Question: I am making tabs using css and html for mobile devices. My current code show some weird behavior. My current code shows the tabs which is shown in image below. You ca see that tabs are all misplaced and the icon inside these tabs are slightly on the right side but I want this to be in the center of the tab. I can move that icons towards left to make it appear in the center in photoshop but again if I test this app on larger screen mobile devices then this icon will appear on the left side. I want them to be always in the center. So please tell me how can I make this more better tabs as normal mobile apps have?
here is mu html code
'''
<footer>
<ul>
<li class="tabs"><a href="#"></a></li>
<li class="tabs"><a href="#"></a></li>
<li class="tabs"><a href="#"></a></li>
</ul>
</footer>
'''
here is my css
'''
footer {
position: absolute;
z-index: 2;
bottom: 0;
left: 0;
width: 100%;
height: 50px;
padding: 0;
background: #535353;
}
footer ul {
list-style-type: none;
margin: 0;
padding: 0;
}
footer ul li {
display: inline-block;
width: 31%;
height: 50px;
}
footer ul li a {
display: block;
text-decoration: none;
height: 100%;
width: 100%;
background: #fff;
background: url(../../../img/tabs.png) top left no-repeat;
}
'''
here is the image:

Here is my new css
'''
footer {
position: absolute;
z-index: 2;
bottom: 0;
left: 0;
width: 100%;
height: 50px;
padding: 0;
background: #ccc; }
footer ul {
list-style-type: none;
margin: 0;
padding: 0;
text-align: center; }
footer ul li {
display: block;
float: left;
width: 33.33%;
line-height: 50px;
text-align: center;
overflow: hidden; }
footer ul li a {
display: block;
text-decoration: none;
margin: 1px;
height: 100%;
width: 100%;
background: url(../../../img/tabs.png) center no-repeat;
/*
&.home {
background: url(../../../img/tabs.png) top left no-repeat;
}
&.profile {
background: url(../../../img/tabs.png) top left no-repeat;
}
&.cam {
background: url(../../../img/tabs.png) top left no-repeat;
}*/ }
footer ul li a.current {
margin-top: 5%;
height: 80%;
width: 80%;
background-color: #ccc;
text-indent: -9999px;
border-radius: 5px;
-webkit-box-shadow: inset 0 0 50px #666;
-moz-box-shadow: inset 0 0 50px #666;
box-shadow: inset 0 0 50px #666; }
'''
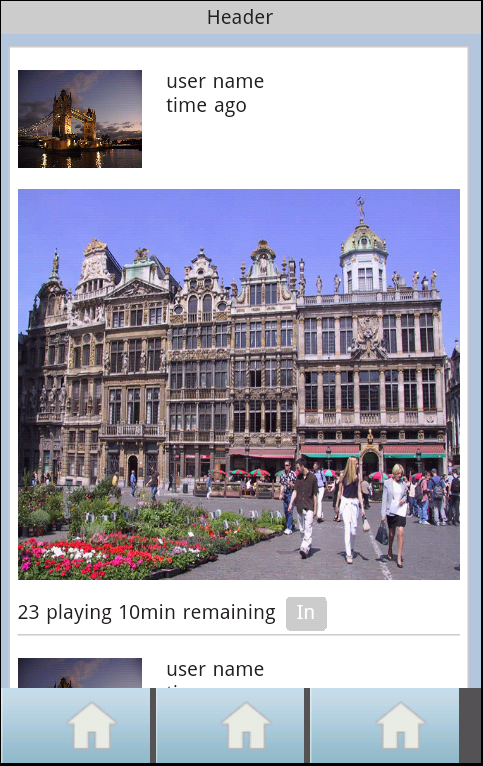
Answer: Here is a <URL>. What I did
- 'text-align: center''ul'- 'line-height''width'- 'display:block''width: 33.33%''float:left''overflow:hidden'- 'a''width: 100%''margin: 1px'
You can now play with it, by adding images and/or real text.